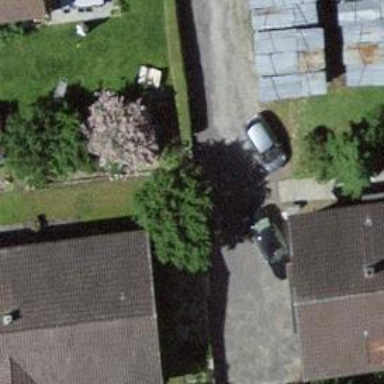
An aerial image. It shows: Hedge acting as barrier.